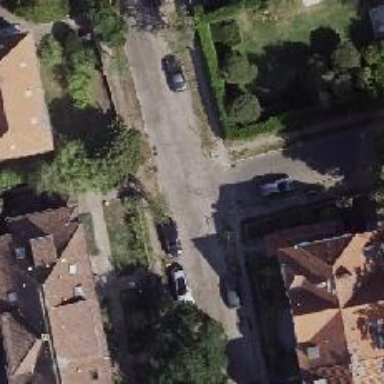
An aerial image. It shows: Residential road.